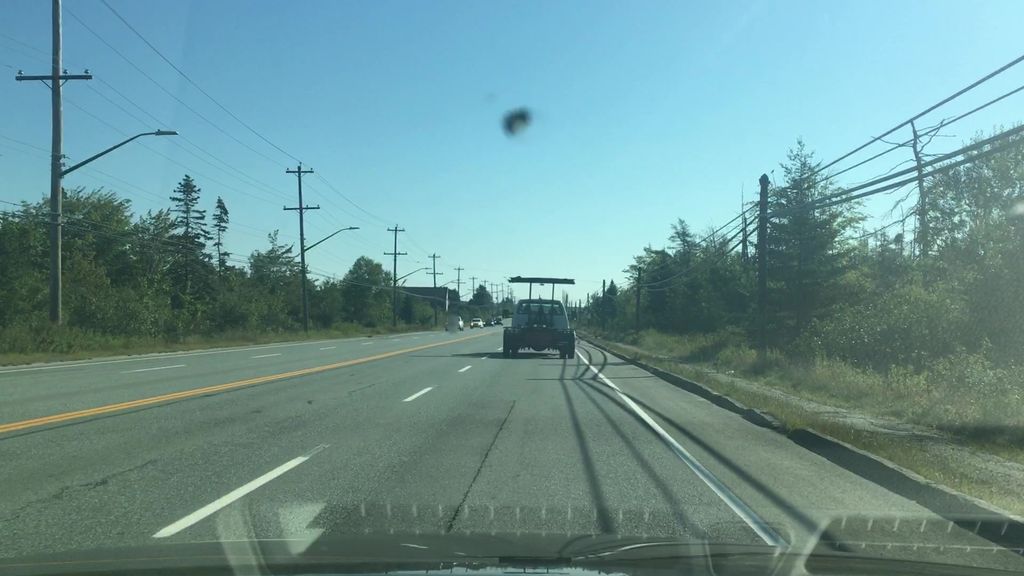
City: halifax